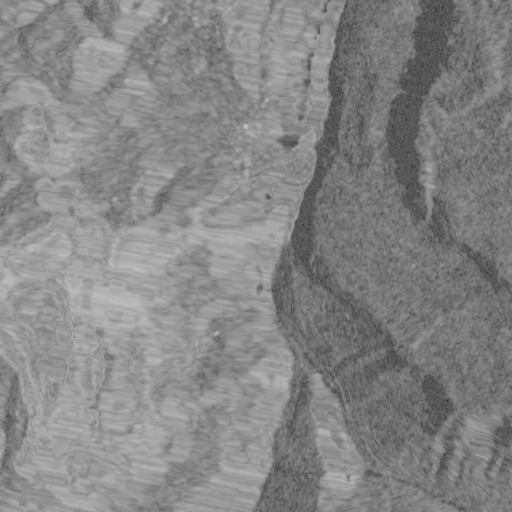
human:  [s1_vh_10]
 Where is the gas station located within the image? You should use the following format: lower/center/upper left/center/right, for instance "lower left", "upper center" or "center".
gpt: The gas station is located in the center of the image.
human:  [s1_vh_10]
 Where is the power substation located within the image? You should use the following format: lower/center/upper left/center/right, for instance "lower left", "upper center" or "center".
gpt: The power substation is located in the center of the image.
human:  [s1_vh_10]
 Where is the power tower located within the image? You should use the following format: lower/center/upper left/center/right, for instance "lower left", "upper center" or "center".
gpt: The power tower is located in the right of the image.
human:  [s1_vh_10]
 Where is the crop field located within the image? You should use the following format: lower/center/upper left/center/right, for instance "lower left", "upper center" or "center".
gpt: There is no crop field in the image.

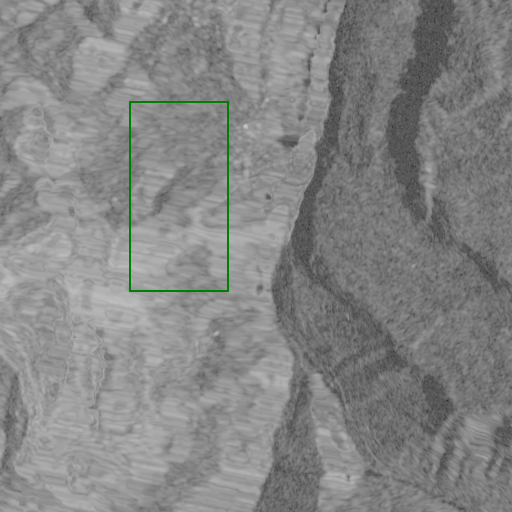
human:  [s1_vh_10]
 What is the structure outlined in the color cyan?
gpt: There is no cyan outline.
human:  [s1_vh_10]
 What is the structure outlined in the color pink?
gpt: There is no structure outlined in pink.